Question: I'm using "callOnClick()" in my android app
but it's suppose to support min android API 8.
how can I imitate button click un API 8?
'mSwitchBg' is of type 'ImageView'

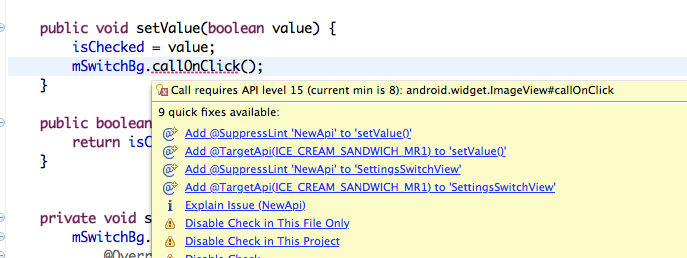
Answer: try this:
'''
mSwitchBg.performClick();
'''
it will work from API level1